Brain MRI, t1w sequence, axial 2D slice.
Patient: age 18, sex M, weight 78 kg, height 1.78 m
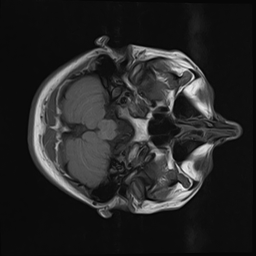